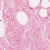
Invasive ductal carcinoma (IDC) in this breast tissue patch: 0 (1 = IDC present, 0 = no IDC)